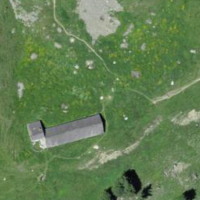
EUNIS habitat code: 26
Species observed at this site:
Polemonium caeruleum